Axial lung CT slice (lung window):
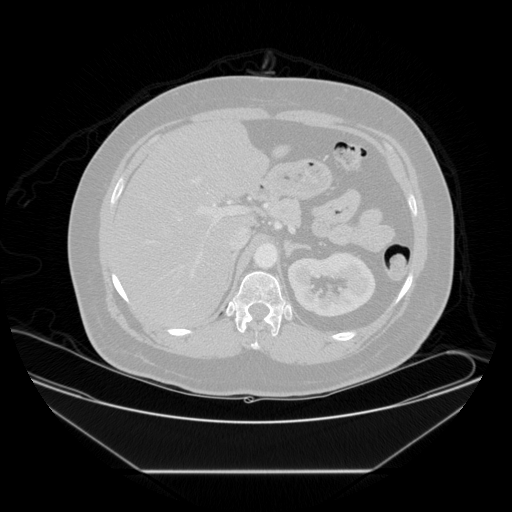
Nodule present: no